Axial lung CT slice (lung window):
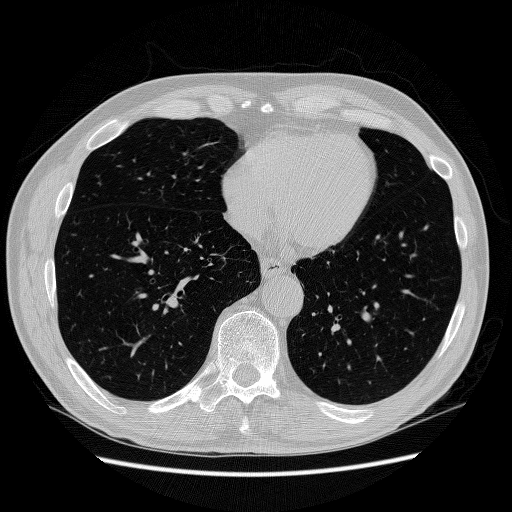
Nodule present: no